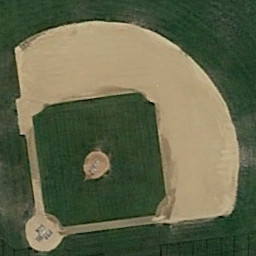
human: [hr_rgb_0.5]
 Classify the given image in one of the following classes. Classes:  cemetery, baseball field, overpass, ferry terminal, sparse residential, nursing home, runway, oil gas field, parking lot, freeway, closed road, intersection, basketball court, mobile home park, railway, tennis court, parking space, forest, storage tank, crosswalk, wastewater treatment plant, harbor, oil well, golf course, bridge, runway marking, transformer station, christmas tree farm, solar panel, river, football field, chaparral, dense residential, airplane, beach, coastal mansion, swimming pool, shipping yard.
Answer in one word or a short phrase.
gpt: baseball field